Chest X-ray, PA view. Patient: 45 years old, sex M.
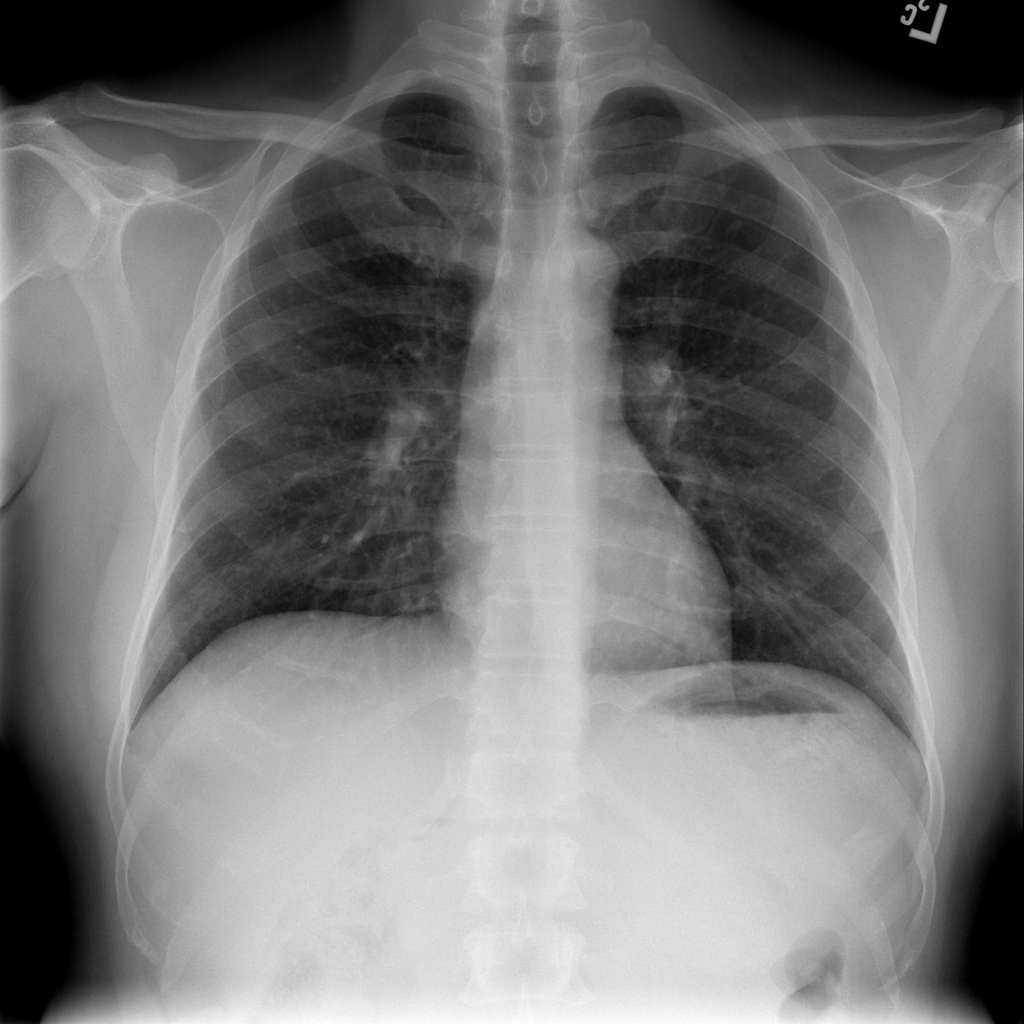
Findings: No Finding